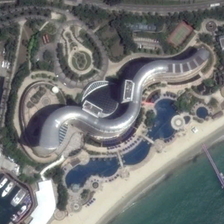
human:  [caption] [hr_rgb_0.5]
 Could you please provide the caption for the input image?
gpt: many green trees and several buildings are in a resort near a beach .

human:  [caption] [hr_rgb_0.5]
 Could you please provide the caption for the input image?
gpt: many green trees and several buildings are in a resort near a beach .

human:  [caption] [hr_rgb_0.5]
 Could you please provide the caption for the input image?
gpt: many green trees and several buildings are in a resort near a beach .

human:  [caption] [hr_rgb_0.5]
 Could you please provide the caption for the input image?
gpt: many green trees and several buildings are in a resort near a beach .

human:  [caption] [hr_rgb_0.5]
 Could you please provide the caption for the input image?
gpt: many green trees and several buildings are in a resort near a beach .